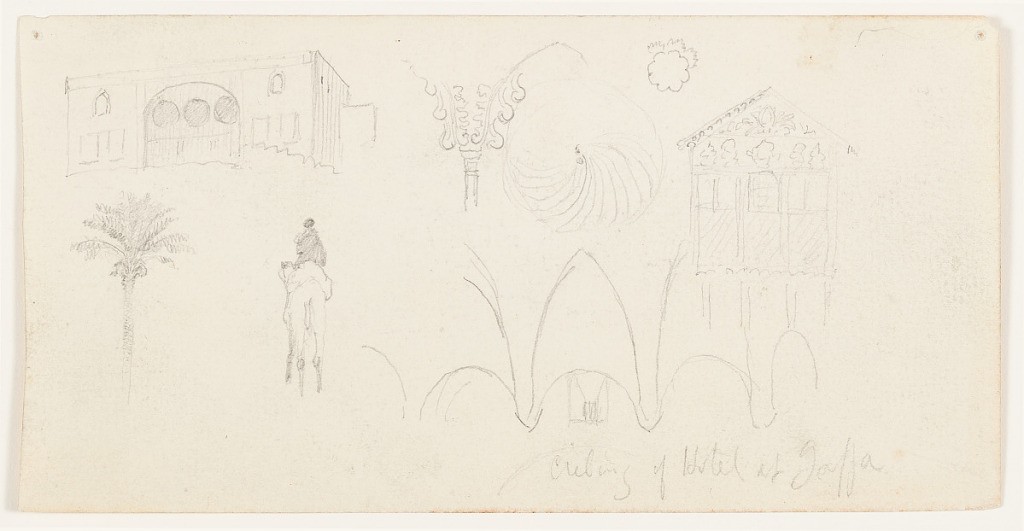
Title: Mixed Sketches around Jaffa, Palestine (Tel Aviv, Israel)
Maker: Frederic Edwin Church, American, 1826–1900
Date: possibly 1868
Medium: Graphite on white wove paper; verso: graphite
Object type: Drawing
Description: Mixed sketches around Jaffa, Palestine (now Tel Aviv, Israel) showing multiple architectural details, as well as a sketch of a date palm and a figure riding camel, viewed from behind, at left. In upper left corner, a rectilinear building with an arched facade is shown from below. Throughout right half of leaf, sketches of a column capital with acanthus leaves, the facade of a building with a triangular gable, and a vaulted ceiling are visible.

Verso: Landscape sketch of a mountain known to Church as Jebel Sunim in present-day Israel or Jordan. Flat foreground extends to middle distance, where hills begin to rise. Three small structures are visible on the lower slopes. In background, the flat peak of a tall, rugged mountain looms over the landscape.